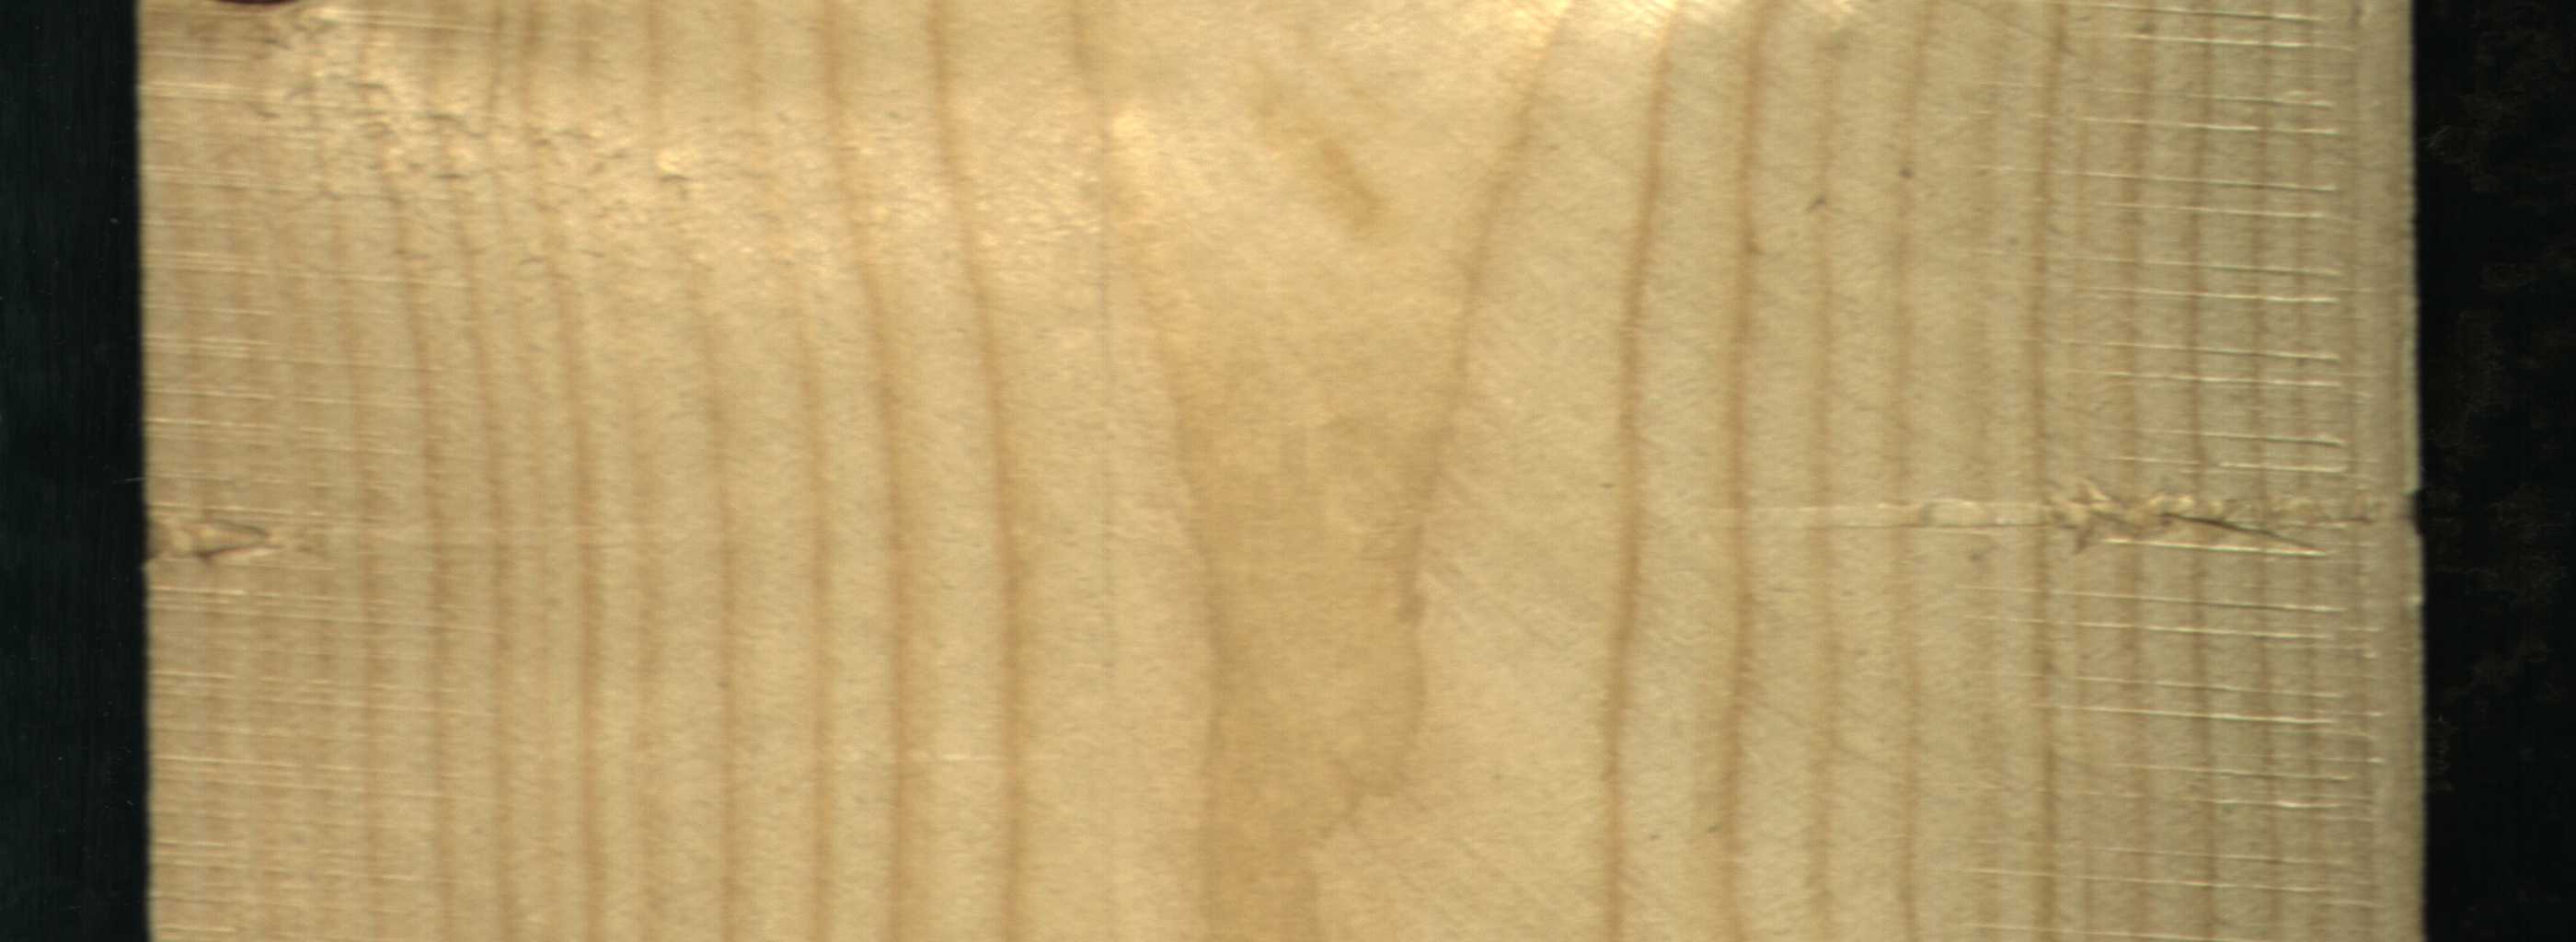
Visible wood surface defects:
Dead_Knot